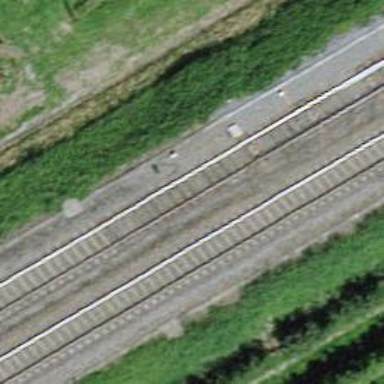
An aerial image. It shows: Railway switch.